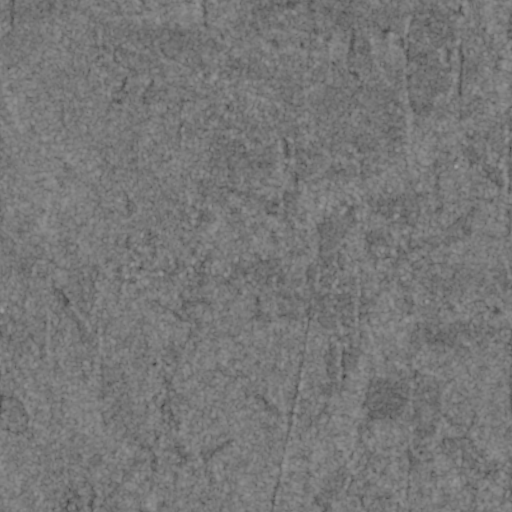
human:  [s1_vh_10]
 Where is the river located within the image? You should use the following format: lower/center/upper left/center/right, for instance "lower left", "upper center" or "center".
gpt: The river is located in the lower left of the image.
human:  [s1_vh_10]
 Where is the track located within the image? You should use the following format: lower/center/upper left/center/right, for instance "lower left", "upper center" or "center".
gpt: There is no track in the image.

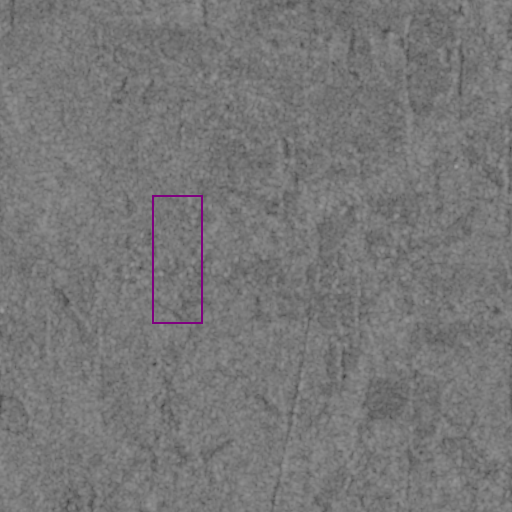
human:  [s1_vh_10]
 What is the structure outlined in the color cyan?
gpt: There is no cyan outline.
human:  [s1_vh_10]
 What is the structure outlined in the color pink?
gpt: There is no structure outlined in pink.